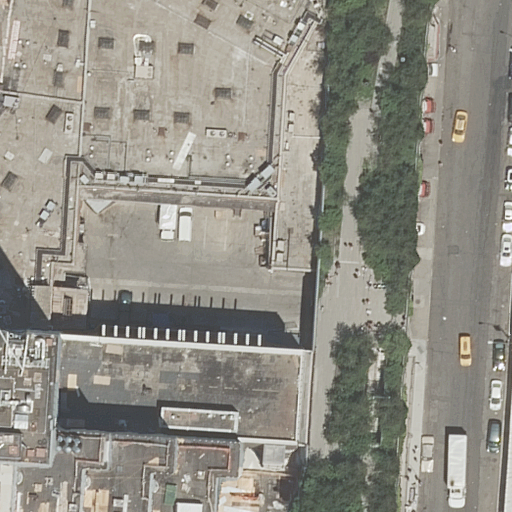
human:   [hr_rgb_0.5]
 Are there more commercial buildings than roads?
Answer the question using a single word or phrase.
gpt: no

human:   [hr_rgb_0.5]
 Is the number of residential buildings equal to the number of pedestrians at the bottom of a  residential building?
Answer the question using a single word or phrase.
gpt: no

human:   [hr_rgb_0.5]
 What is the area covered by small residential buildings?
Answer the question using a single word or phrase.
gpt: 62m2

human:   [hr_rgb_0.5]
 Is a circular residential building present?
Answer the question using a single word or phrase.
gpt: no

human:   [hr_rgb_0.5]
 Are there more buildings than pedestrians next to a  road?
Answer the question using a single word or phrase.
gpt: yes

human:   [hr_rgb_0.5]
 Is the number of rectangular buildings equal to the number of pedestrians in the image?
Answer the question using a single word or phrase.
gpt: yes

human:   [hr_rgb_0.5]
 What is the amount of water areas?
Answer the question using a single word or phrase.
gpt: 0

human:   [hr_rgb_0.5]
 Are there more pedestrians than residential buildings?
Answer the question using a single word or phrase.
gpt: no

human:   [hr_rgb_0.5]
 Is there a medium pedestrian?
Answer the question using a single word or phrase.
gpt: yes

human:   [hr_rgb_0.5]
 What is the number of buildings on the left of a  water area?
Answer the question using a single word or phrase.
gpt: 0

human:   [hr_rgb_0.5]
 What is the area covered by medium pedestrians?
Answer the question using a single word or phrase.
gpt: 187m2

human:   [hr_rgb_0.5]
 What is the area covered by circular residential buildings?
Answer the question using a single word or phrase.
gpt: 0m2

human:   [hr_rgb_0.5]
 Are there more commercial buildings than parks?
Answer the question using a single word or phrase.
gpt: no

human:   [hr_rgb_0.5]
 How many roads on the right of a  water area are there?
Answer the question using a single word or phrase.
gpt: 0

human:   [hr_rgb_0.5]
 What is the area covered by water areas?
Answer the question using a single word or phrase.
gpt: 0m2

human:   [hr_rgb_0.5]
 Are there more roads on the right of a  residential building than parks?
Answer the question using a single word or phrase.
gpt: yes

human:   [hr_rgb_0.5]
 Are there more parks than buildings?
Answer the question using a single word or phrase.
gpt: no

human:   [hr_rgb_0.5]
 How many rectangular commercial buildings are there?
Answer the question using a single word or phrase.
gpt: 0

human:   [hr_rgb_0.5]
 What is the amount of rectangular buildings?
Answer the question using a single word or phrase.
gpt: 2

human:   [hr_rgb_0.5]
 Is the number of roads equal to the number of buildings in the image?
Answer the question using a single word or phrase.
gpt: no

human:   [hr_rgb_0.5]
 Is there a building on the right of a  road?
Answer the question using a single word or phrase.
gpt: no

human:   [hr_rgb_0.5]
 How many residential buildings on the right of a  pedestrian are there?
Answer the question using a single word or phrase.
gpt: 0

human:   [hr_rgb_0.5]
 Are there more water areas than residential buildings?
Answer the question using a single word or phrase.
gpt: no

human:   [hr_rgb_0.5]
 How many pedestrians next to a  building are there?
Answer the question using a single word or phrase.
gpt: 2

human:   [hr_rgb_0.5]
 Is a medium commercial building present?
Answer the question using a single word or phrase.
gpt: no

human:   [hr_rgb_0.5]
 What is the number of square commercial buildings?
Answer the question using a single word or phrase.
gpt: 0

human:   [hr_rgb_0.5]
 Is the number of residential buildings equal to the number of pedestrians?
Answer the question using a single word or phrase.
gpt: no

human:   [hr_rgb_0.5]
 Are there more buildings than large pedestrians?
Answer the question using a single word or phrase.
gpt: yes

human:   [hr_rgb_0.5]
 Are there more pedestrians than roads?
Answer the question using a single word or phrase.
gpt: no

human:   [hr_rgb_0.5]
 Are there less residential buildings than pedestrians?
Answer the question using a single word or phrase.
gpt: no

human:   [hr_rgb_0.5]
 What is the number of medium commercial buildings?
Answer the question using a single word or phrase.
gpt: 0

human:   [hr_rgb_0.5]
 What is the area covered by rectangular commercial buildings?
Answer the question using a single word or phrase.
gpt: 0m2

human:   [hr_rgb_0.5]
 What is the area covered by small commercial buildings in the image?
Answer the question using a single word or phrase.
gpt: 0m2

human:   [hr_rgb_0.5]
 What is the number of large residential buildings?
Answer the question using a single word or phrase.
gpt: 3

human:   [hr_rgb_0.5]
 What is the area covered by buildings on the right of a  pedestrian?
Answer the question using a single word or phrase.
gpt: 0m2

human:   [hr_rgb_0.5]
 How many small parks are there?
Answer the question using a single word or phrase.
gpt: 0